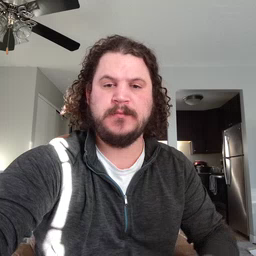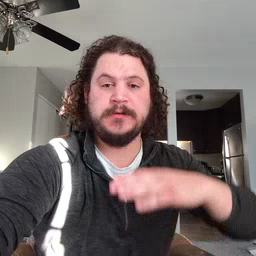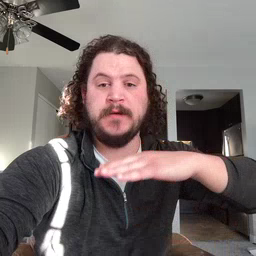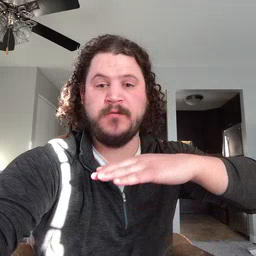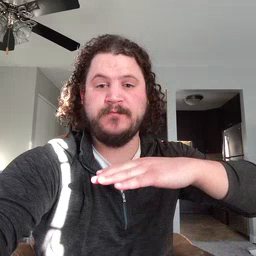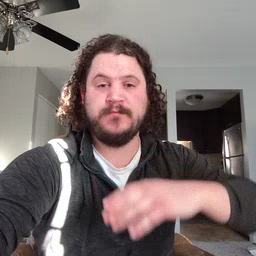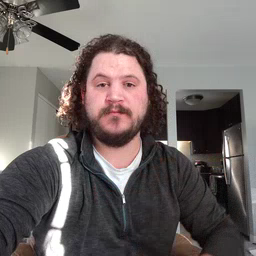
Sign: table